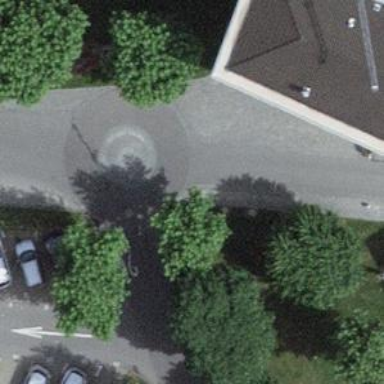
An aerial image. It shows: Mini roundabout on the road.